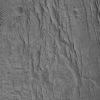
Atmospheric dust classification: not_dusty